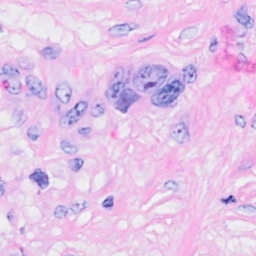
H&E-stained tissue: Breast